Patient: sex F, age 56
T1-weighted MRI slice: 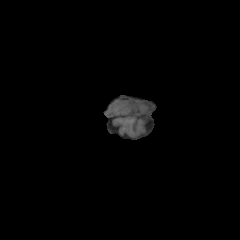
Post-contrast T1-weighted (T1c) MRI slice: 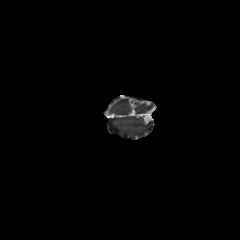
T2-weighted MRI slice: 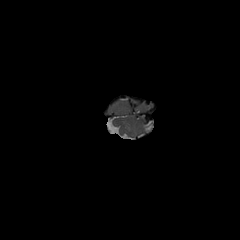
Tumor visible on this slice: no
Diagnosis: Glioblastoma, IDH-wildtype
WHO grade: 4